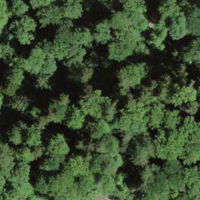
EUNIS habitat code: 44
Species observed at this site:
Aruncus dioicus
Laserpitium latifolium
Allium ursinum